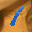
Label: 1